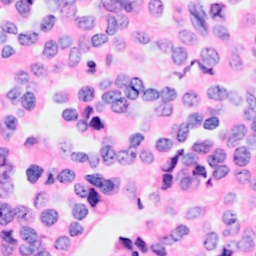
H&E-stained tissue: Breast